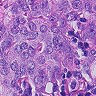
Metastatic tissue present: yes